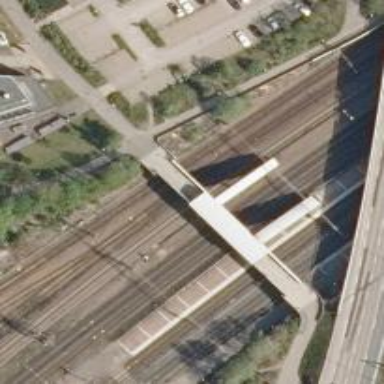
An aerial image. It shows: Railway with continuous electrified contact lines.